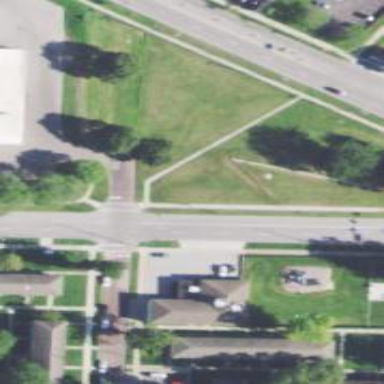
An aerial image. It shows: Footway with crossing.